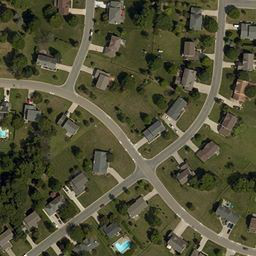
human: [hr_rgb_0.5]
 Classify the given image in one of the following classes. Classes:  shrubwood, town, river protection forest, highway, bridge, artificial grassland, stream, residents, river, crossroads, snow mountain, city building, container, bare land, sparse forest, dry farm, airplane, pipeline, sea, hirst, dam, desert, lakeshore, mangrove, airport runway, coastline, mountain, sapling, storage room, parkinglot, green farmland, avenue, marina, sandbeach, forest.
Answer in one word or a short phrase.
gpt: town